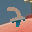
Label: 7